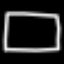
Label: square